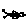
Label: bird